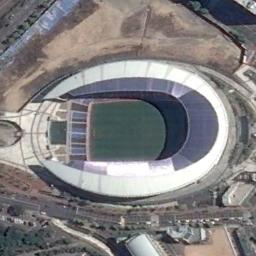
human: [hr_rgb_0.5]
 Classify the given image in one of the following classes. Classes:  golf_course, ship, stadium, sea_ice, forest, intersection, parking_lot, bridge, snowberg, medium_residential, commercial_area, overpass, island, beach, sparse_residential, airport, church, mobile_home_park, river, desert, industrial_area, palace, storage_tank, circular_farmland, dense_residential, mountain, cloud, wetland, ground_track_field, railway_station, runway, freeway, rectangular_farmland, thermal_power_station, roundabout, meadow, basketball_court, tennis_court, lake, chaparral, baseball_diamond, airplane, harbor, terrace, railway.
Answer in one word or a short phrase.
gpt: stadium